Question: I can't figure out why the sale email I received is not centered. Here is the screen shot from my email account (yahoo mails)

It is floated to left. But in the HTML template, it has already set the width to 100% for the outer table,
'''
<table cellspacing="0" cellpadding="0" border="0" width="100%">
'''
and 650 to the inner table,
'''
<table bgcolor="#FFFFFF" cellspacing="0" cellpadding="10" border="0" width="650" style="border:1px solid #E0E0E0;">
'''
Anything else should I set?
This is the entire HTML code from, 'app/locale/yourlanguage/template/email/sales/order_new.html'
'''
<body style="background:#F6F6F6; font-family:Verdana, Arial, Helvetica, sans-serif; font-size:12px; margin:0; padding:0;">
<div style="background:#F6F6F6; font-family:Verdana, Arial, Helvetica, sans-serif; font-size:12px; margin:0; padding:0;">
<table cellspacing="0" cellpadding="0" border="0" width="100%">
<tr>
<td align="center" valign="top" style="padding:20px 0 20px 0">
<!-- [ header starts here] -->
<table bgcolor="#FFFFFF" cellspacing="0" cellpadding="10" border="0" width="650" style="border:1px solid #E0E0E0;">
<tr>
<td valign="top"><a href="{{store url=""}}"><img src="{{var logo_url}}" alt="{{var logo_alt}}" style="margin-bottom:10px;" border="0"/></a></td>
</tr>
<!-- [ middle starts here] -->
<tr>
<td valign="top">
<h1 style="font-size:22px; font-weight:normal; line-height:22px; margin:0 0 11px 0;">Hello, {{htmlescape var=$order.getBillingAddress().getName()}}</h1>
<p style="font-size:12px; line-height:16px; margin:0 0 10px 0;">
Thank you for your order from {{var store.getFrontendName()}}.
Once your package ships we will send an email with a link to track your order.
If you have any questions about your order please contact us at <a href="mailto:{{config path='trans_email/ident_support/email'}}" style="color:#1E7EC8;">{{config path='trans_email/ident_support/email'}}</a> or call us at <span class="nobr">{{config path='general/store_information/phone'}}</span> Monday - Friday, 8am - 5pm PST.
</p>
<p style="font-size:12px; line-height:16px; margin:0;">Your order confirmation is below. Thank you again for your business.</p>
</td>
</tr>
<tr>
<td>
<h2 style="font-size:18px; font-weight:normal; margin:0;">Your Order #{{var order.increment_id}} <small>(placed on {{var order.getCreatedAtFormated('long')}})</small></h2>
</td>
</tr>
<tr>
<td>
<table cellspacing="0" cellpadding="0" border="0" width="650">
<thead>
<tr>
<th align="left" width="325" bgcolor="#EAEAEA" style="font-size:13px; padding:5px 9px 6px 9px; line-height:1em;">Billing Information:</th>
<th width="10"></th>
<th align="left" width="325" bgcolor="#EAEAEA" style="font-size:13px; padding:5px 9px 6px 9px; line-height:1em;">Payment Method:</th>
</tr>
</thead>
<tbody>
<tr>
<td valign="top" style="font-size:12px; padding:7px 9px 9px 9px; border-left:1px solid #EAEAEA; border-bottom:1px solid #EAEAEA; border-right:1px solid #EAEAEA;">
{{var order.getBillingAddress().format('html')}}
</td>
<td>&nbsp;</td>
<td valign="top" style="font-size:12px; padding:7px 9px 9px 9px; border-left:1px solid #EAEAEA; border-bottom:1px solid #EAEAEA; border-right:1px solid #EAEAEA;">
{{var payment_html}}
</td>
</tr>
</tbody>
</table>
<br/>
{{depend order.getIsNotVirtual()}}
<table cellspacing="0" cellpadding="0" border="0" width="100%">
<thead>
<tr>
<th align="left" width="325" bgcolor="#EAEAEA" style="font-size:13px; padding:5px 9px 6px 9px; line-height:1em;">Shipping Information:</th>
<th width="10"></th>
<th align="left" width="325" bgcolor="#EAEAEA" style="font-size:13px; padding:5px 9px 6px 9px; line-height:1em;">Shipping Method:</th>
</tr>
</thead>
<tbody>
<tr>
<td valign="top" style="font-size:12px; padding:7px 9px 9px 9px; border-left:1px solid #EAEAEA; border-bottom:1px solid #EAEAEA; border-right:1px solid #EAEAEA;">
{{var order.getShippingAddress().format('html')}}
&nbsp;
</td>
<td>&nbsp;</td>
<td valign="top" style="font-size:12px; padding:7px 9px 9px 9px; border-left:1px solid #EAEAEA; border-bottom:1px solid #EAEAEA; border-right:1px solid #EAEAEA;">
{{var order.getShippingDescription()}}
&nbsp;
</td>
</tr>
</tbody>
</table>
<br/>
{{/depend}}
{{layout handle="sales_email_order_items" order=$order}}
<p style="font-size:12px; margin:0 10px 10px 0">{{var order.getEmailCustomerNote()}}</p>
</td>
</tr>
<tr>
<td bgcolor="#EAEAEA" align="center" style="background:#EAEAEA; text-align:center;"><center><p style="font-size:12px; margin:0;">Thank you again, <strong>{{var store.getFrontendName()}}</strong></p></center></td>
</tr>
</table>
</td>
</tr>
</table>
</div>
</body>
'''
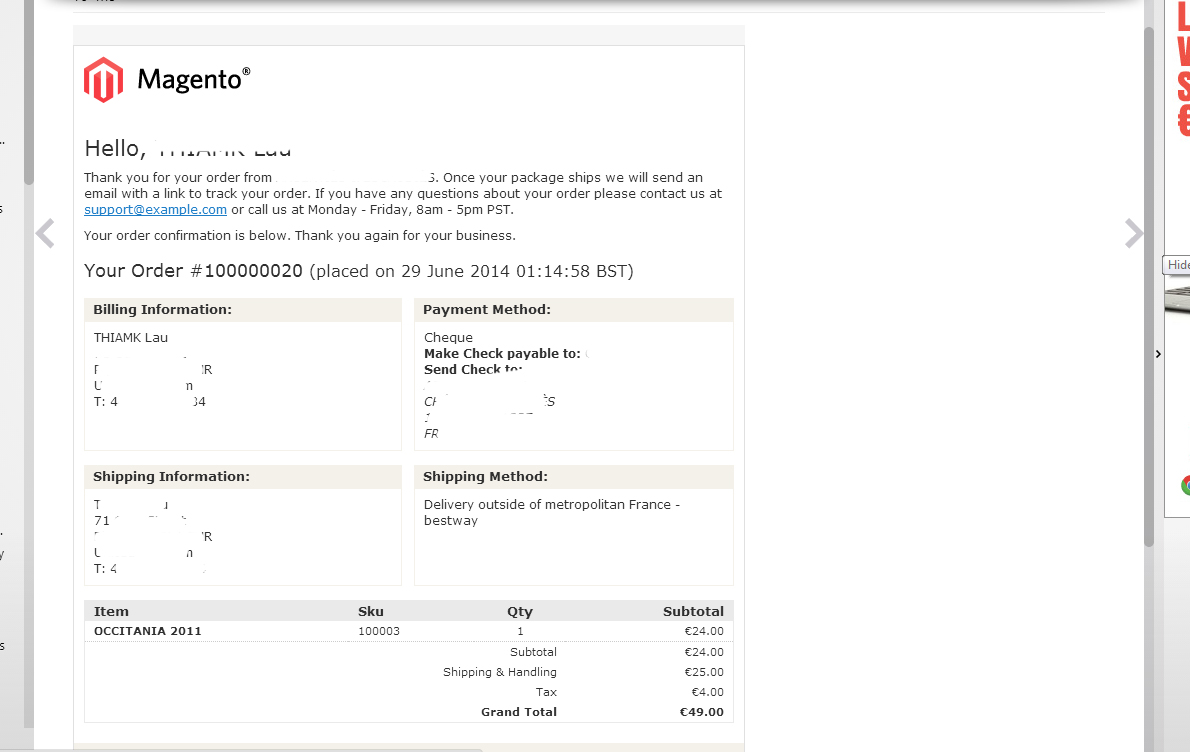
Answer: Yahoo wrap the content of an email within a div which has a style of display:table.
'''
<div style="display:table">
YOUR EMAIL
</div>
'''
This means that your outer table is acting like a table placed inside a table cell of unspecified width, and as such it's 100% is 100% of that cell. Because your content only pushes that table out by 650px, the outer table is also 650px.
The only solution I can think of, though there may be other methods, would be to put some text content outside of your table. If you can run a line of text within that display:table div (but not within a fixed-width element) then it will expand that cell to fit it all in, and your table's 100% will then become 100% of that.
More importantly, I'd note that all email clients render emails slightly differently. If it doesn't look actually wrong, I'd probably leave it as is. Trying to get emails looking the same in every client is very hard for little gain.